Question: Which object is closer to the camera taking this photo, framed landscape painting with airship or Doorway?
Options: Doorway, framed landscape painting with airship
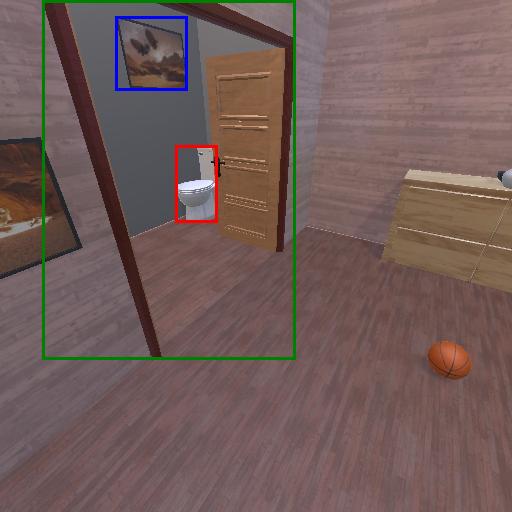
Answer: Doorway